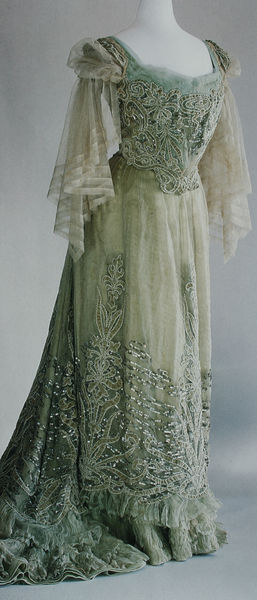
Titel: Abendkleid
Künstler: Charles Frederick Worth
Standort: Kyoto (Japan)
Institution: Kyoto Costume Institute
Schlagwörter: blau, weiß, grün, ausschnitt, blumen, brust, elegant, frau, grau, hell, kleid, schmuck, dame, mode, muster, rock, alt, falten, lang, silber, spitze, ärmel, boden, bestickt, gewand, kostüm, reich, stickerei, stoff, adel, saum, spitzen, pflanzen, borte, perlen, schultern, seide, ranken, schleppe, taille, mieder, tüll, hof, braut, büste, vert, ornamente, verzierung, streifen, robe, glänzend, rüschen, abendkleid, foto, fotografie, blanc, puppe, mittelalter, riche, blanche, floral, grünlich, hochzeit, drapé, königin, aristocrate, femme, teuer, fleurs, applikation, fotographie, blaz, empire, fleur, taft, ballkleid, voile, blqnc, broderie, perle, costume, corsage, durchscheinend, photographie, moyen age, buste, beige, minze, brautkleid, ornementation, baroque, hochzeitskleid, motifs, transparent, pli, pailetten, abendmode, kyoto, silberfaden, transparence, dentelle, haute couture, manche, mannequin, photo, soie, beau, renaissance, bal, volute, wqeiss, verte, tissu, decoration, corset, perles, bestickung, mariage, argent, décolleté, costume mode, dentelles, voilage, voilages, style, manches, tulle, tafft, ge, zierschmuck, princesse, xixe siècle, traine, taffetas, richesse, belle epoque, oernamente, bustier, mousseline, gaze, blnc, longue, luxueuse, cordet, épaulettes, stylisme, tule, broderies, seigneur, fluide, brodée, robe brodée, mousseline blanche, encolure, robe du soir